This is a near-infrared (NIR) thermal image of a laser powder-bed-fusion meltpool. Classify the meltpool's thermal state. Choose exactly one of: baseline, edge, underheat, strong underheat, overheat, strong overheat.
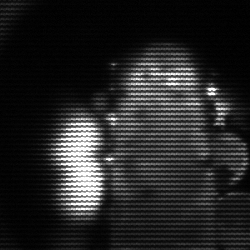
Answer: strong underheat